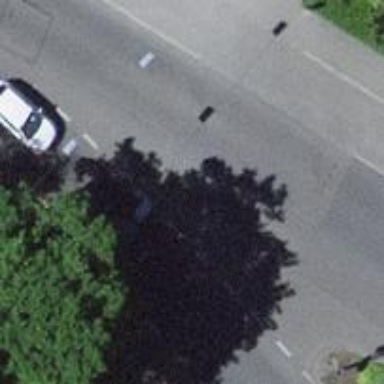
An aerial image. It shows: Road with traffic signals.